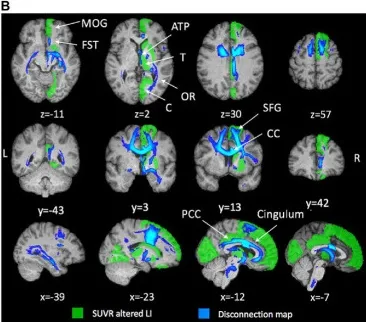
Anatomical lesion, structural disconnection map and metabolic asymmetry. (B)
Structural disconnection and metabolic asymmetry. T1-weighted structural MRI scan showing the structural disconnection (blue, threshold 20%) and regions with significative metabolic asymmetry (>2SD; green; SFG, medial orbital gyrus (MOG), caudate, putamen, thalamus (T), posterior cingulate cortex (PCC), cuneus, lingual gyrus).
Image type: radiology (spect)